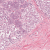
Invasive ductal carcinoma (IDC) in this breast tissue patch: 0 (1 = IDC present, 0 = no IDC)